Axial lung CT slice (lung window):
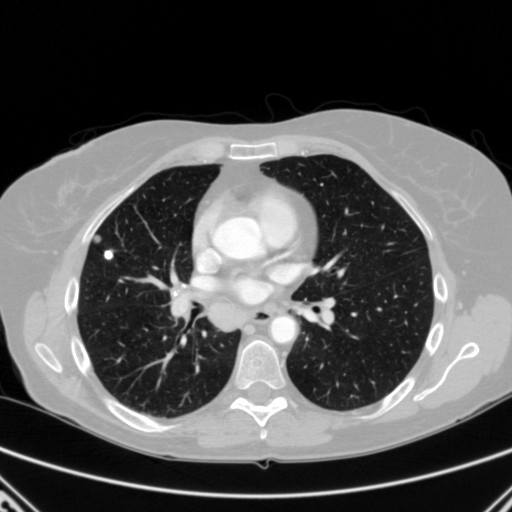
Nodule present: yes
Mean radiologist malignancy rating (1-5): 3.75